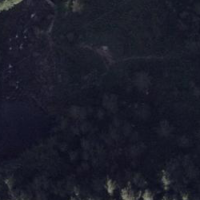
EUNIS habitat code: 43
Species observed at this site:
Pennisetia hylaeiformis
Anoplotrupes stercorosus
Melanargia galathea
Primula hirsuta
Vaccinium myrtillus
Prunella vulgaris
Hylocomium splendens
Teucrium scorodonia